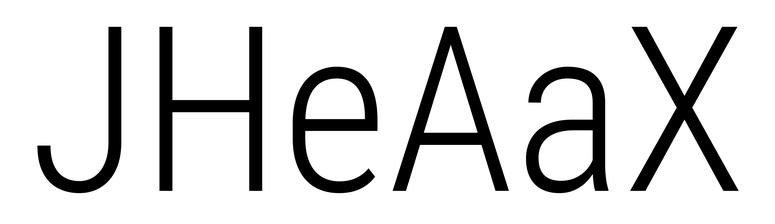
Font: Roboto_Condensed_Light